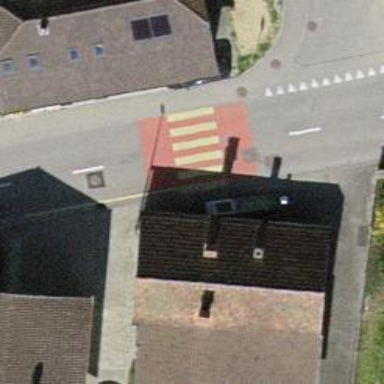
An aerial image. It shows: Marked zebra crossing on the road.